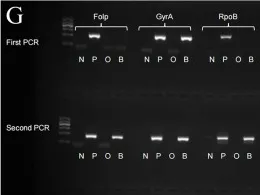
Patient clinical photos and related examination results. (G) Nested PCR result of the patient's blood sample.
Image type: medical_photograph (other_medical_photograph)